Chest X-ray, PA view. Patient: 64 years old, sex F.
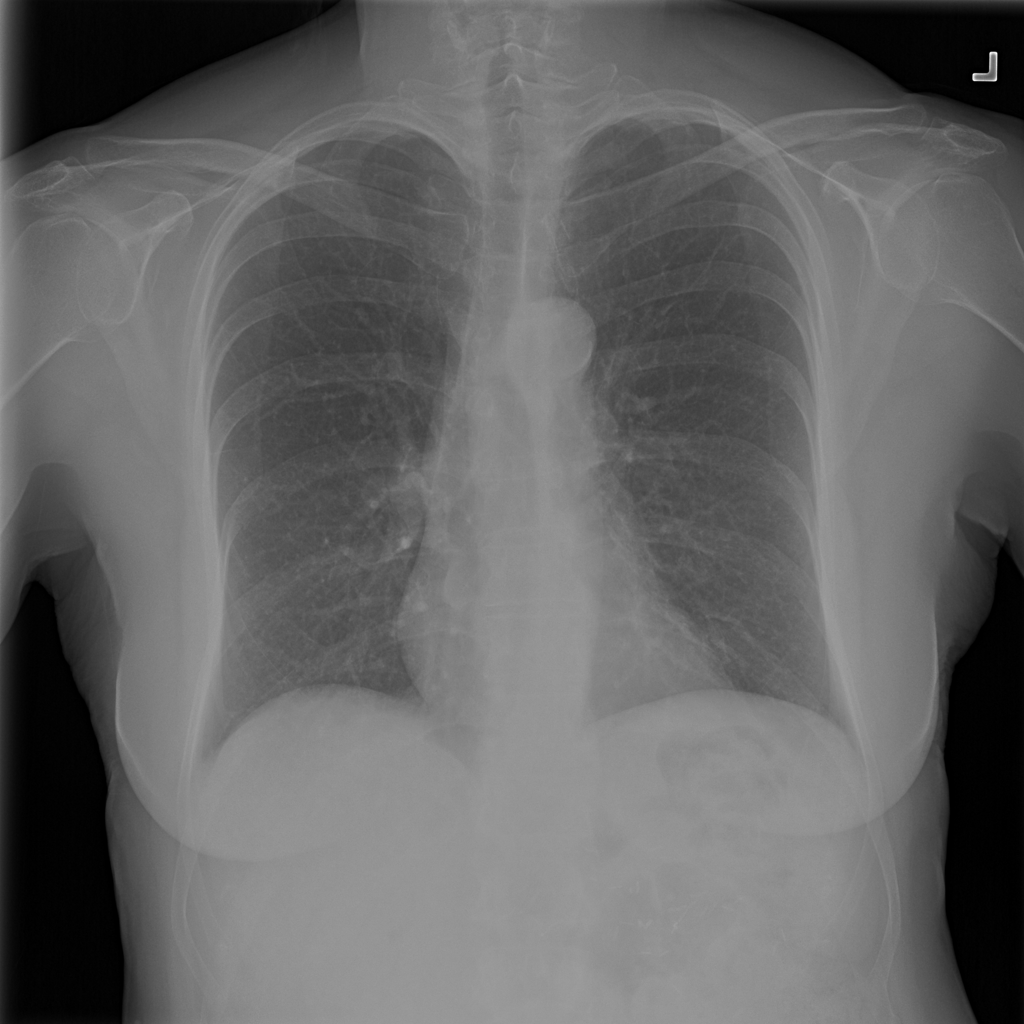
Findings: No Finding